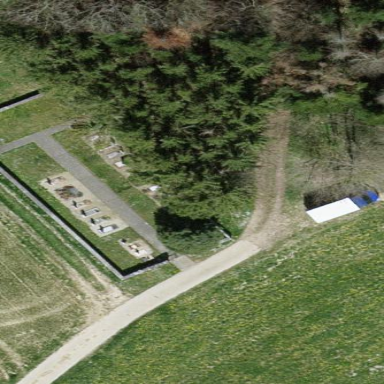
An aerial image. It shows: Cemetery.